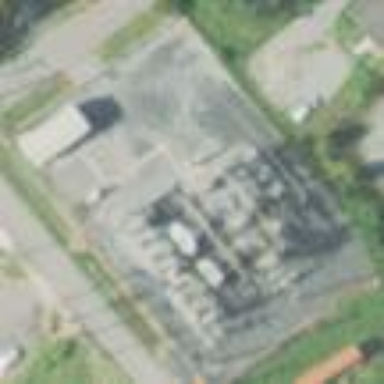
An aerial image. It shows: There is distribution substation enclosed by fence.